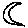
Label: moon